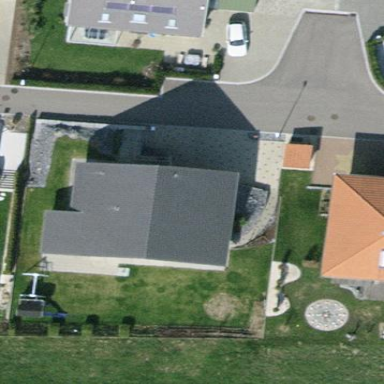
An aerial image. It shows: Detached building with gabled tile roof.